【题型】填空题　【知识点】解析几何　【难度】medium
已知点 $P$ 为椭圆 $\frac{x^2}{25} + \frac{y^2}{16} = 1$ 上任意一点，直线 $l$ 过 $\odot M: x^2 + y^2 - 6x + 8 = 0$ 的圆心且与 $\odot M$ 交于 $A, B$ 两点，则 $\overrightarrow{PA} \cdot \overrightarrow{PB}$ 的取值范围是 \underline{\hspace{4cm}}.
【解答】

\noindent \textbf{【答案】} $[3,63]$

\vspace{0.2cm}
\noindent \textbf{【分析】} 由题意得$\overrightarrow{PA}\cdot\overrightarrow{PB}=|\overrightarrow{PM}|^2-|\overrightarrow{MB}|^2=|\overrightarrow{PM}|^2-1$，再由$|PM|$的范围，可得$\overrightarrow{PA}\cdot\overrightarrow{PB}$的取值范围．

\vspace{0.2cm}
\noindent \textbf{【详解】} 由椭圆$C$的方程可得$a=5$，$b=4$，
可得$c=\sqrt{a^2-b^2}=3$，
易知圆$M:(x-3)^2+y^2=1$的圆心$M(3,0)$，半径为$1$，
因为$\overrightarrow{MA}=-\overrightarrow{MB}$，
所以$\overrightarrow{PA}\cdot\overrightarrow{PB}=(\overrightarrow{PM}+\overrightarrow{MA})\cdot(\overrightarrow{PM}+\overrightarrow{MB})=(\overrightarrow{PM}-\overrightarrow{MB})(\overrightarrow{PM}+\overrightarrow{MB})=|\overrightarrow{PM}|^2-|\overrightarrow{MB}|^2=|\overrightarrow{PM}|^2-1$，
可知$M$恰为椭圆$C$的右焦点，所以$2=a-c\leq|\overrightarrow{PM}|\leq a+c=8$，
所以$\overrightarrow{PA}\cdot\overrightarrow{PB}\in[3,63]$．
故答案为：$[3,63]$．

\vspace{0.2cm}

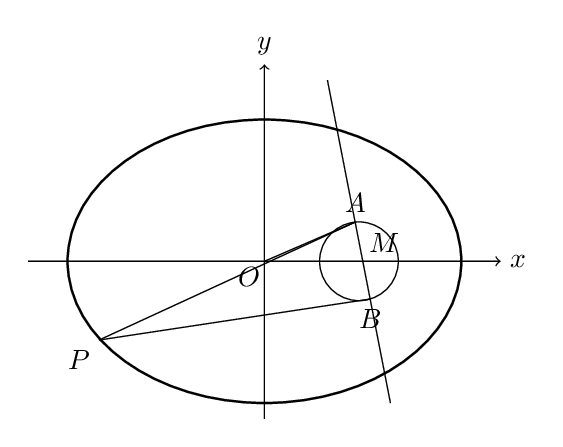